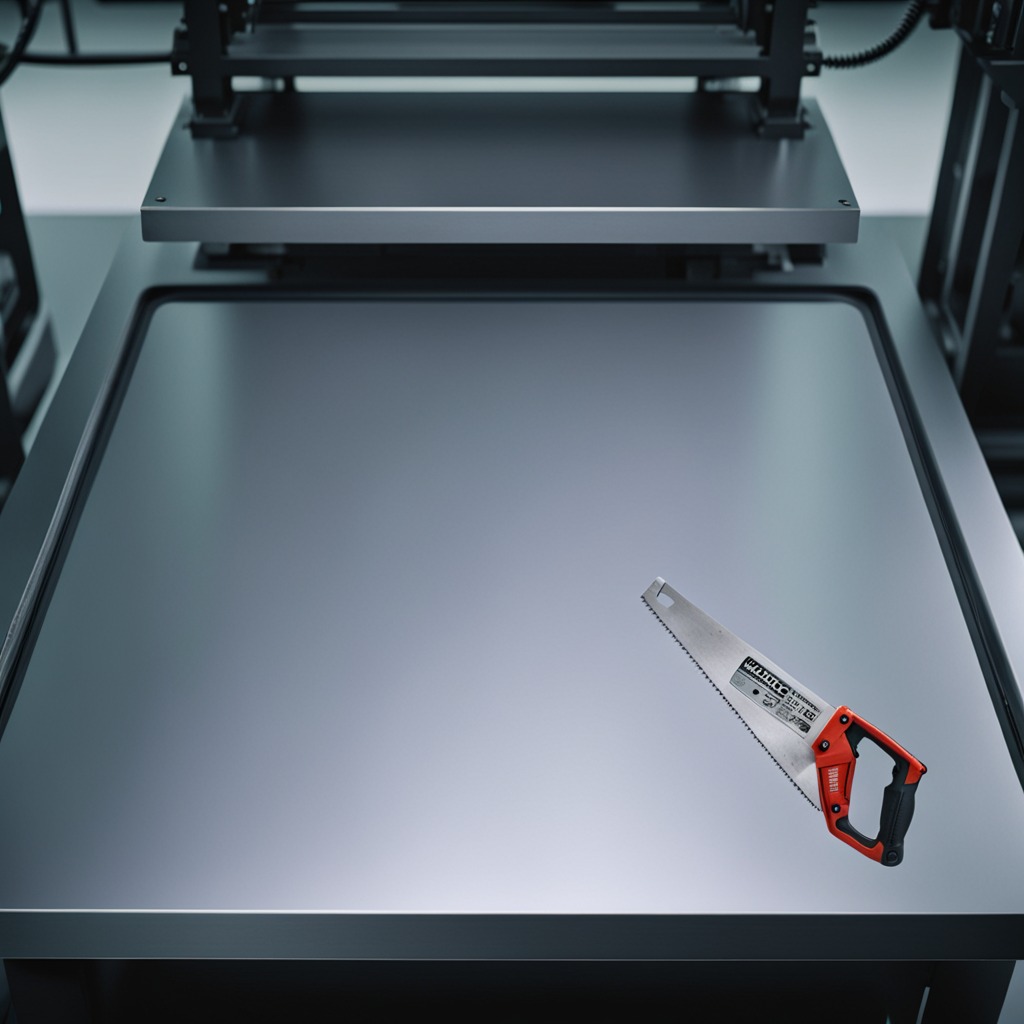
A metal saw is lying on the metal table in the machine shop under fluorescent lights.